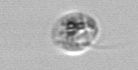
Label: Amoeba